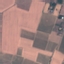
Label: PermanentCrop